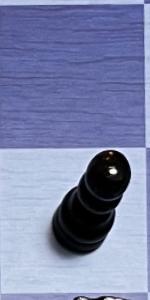
Label: Pawn_Black